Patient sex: M
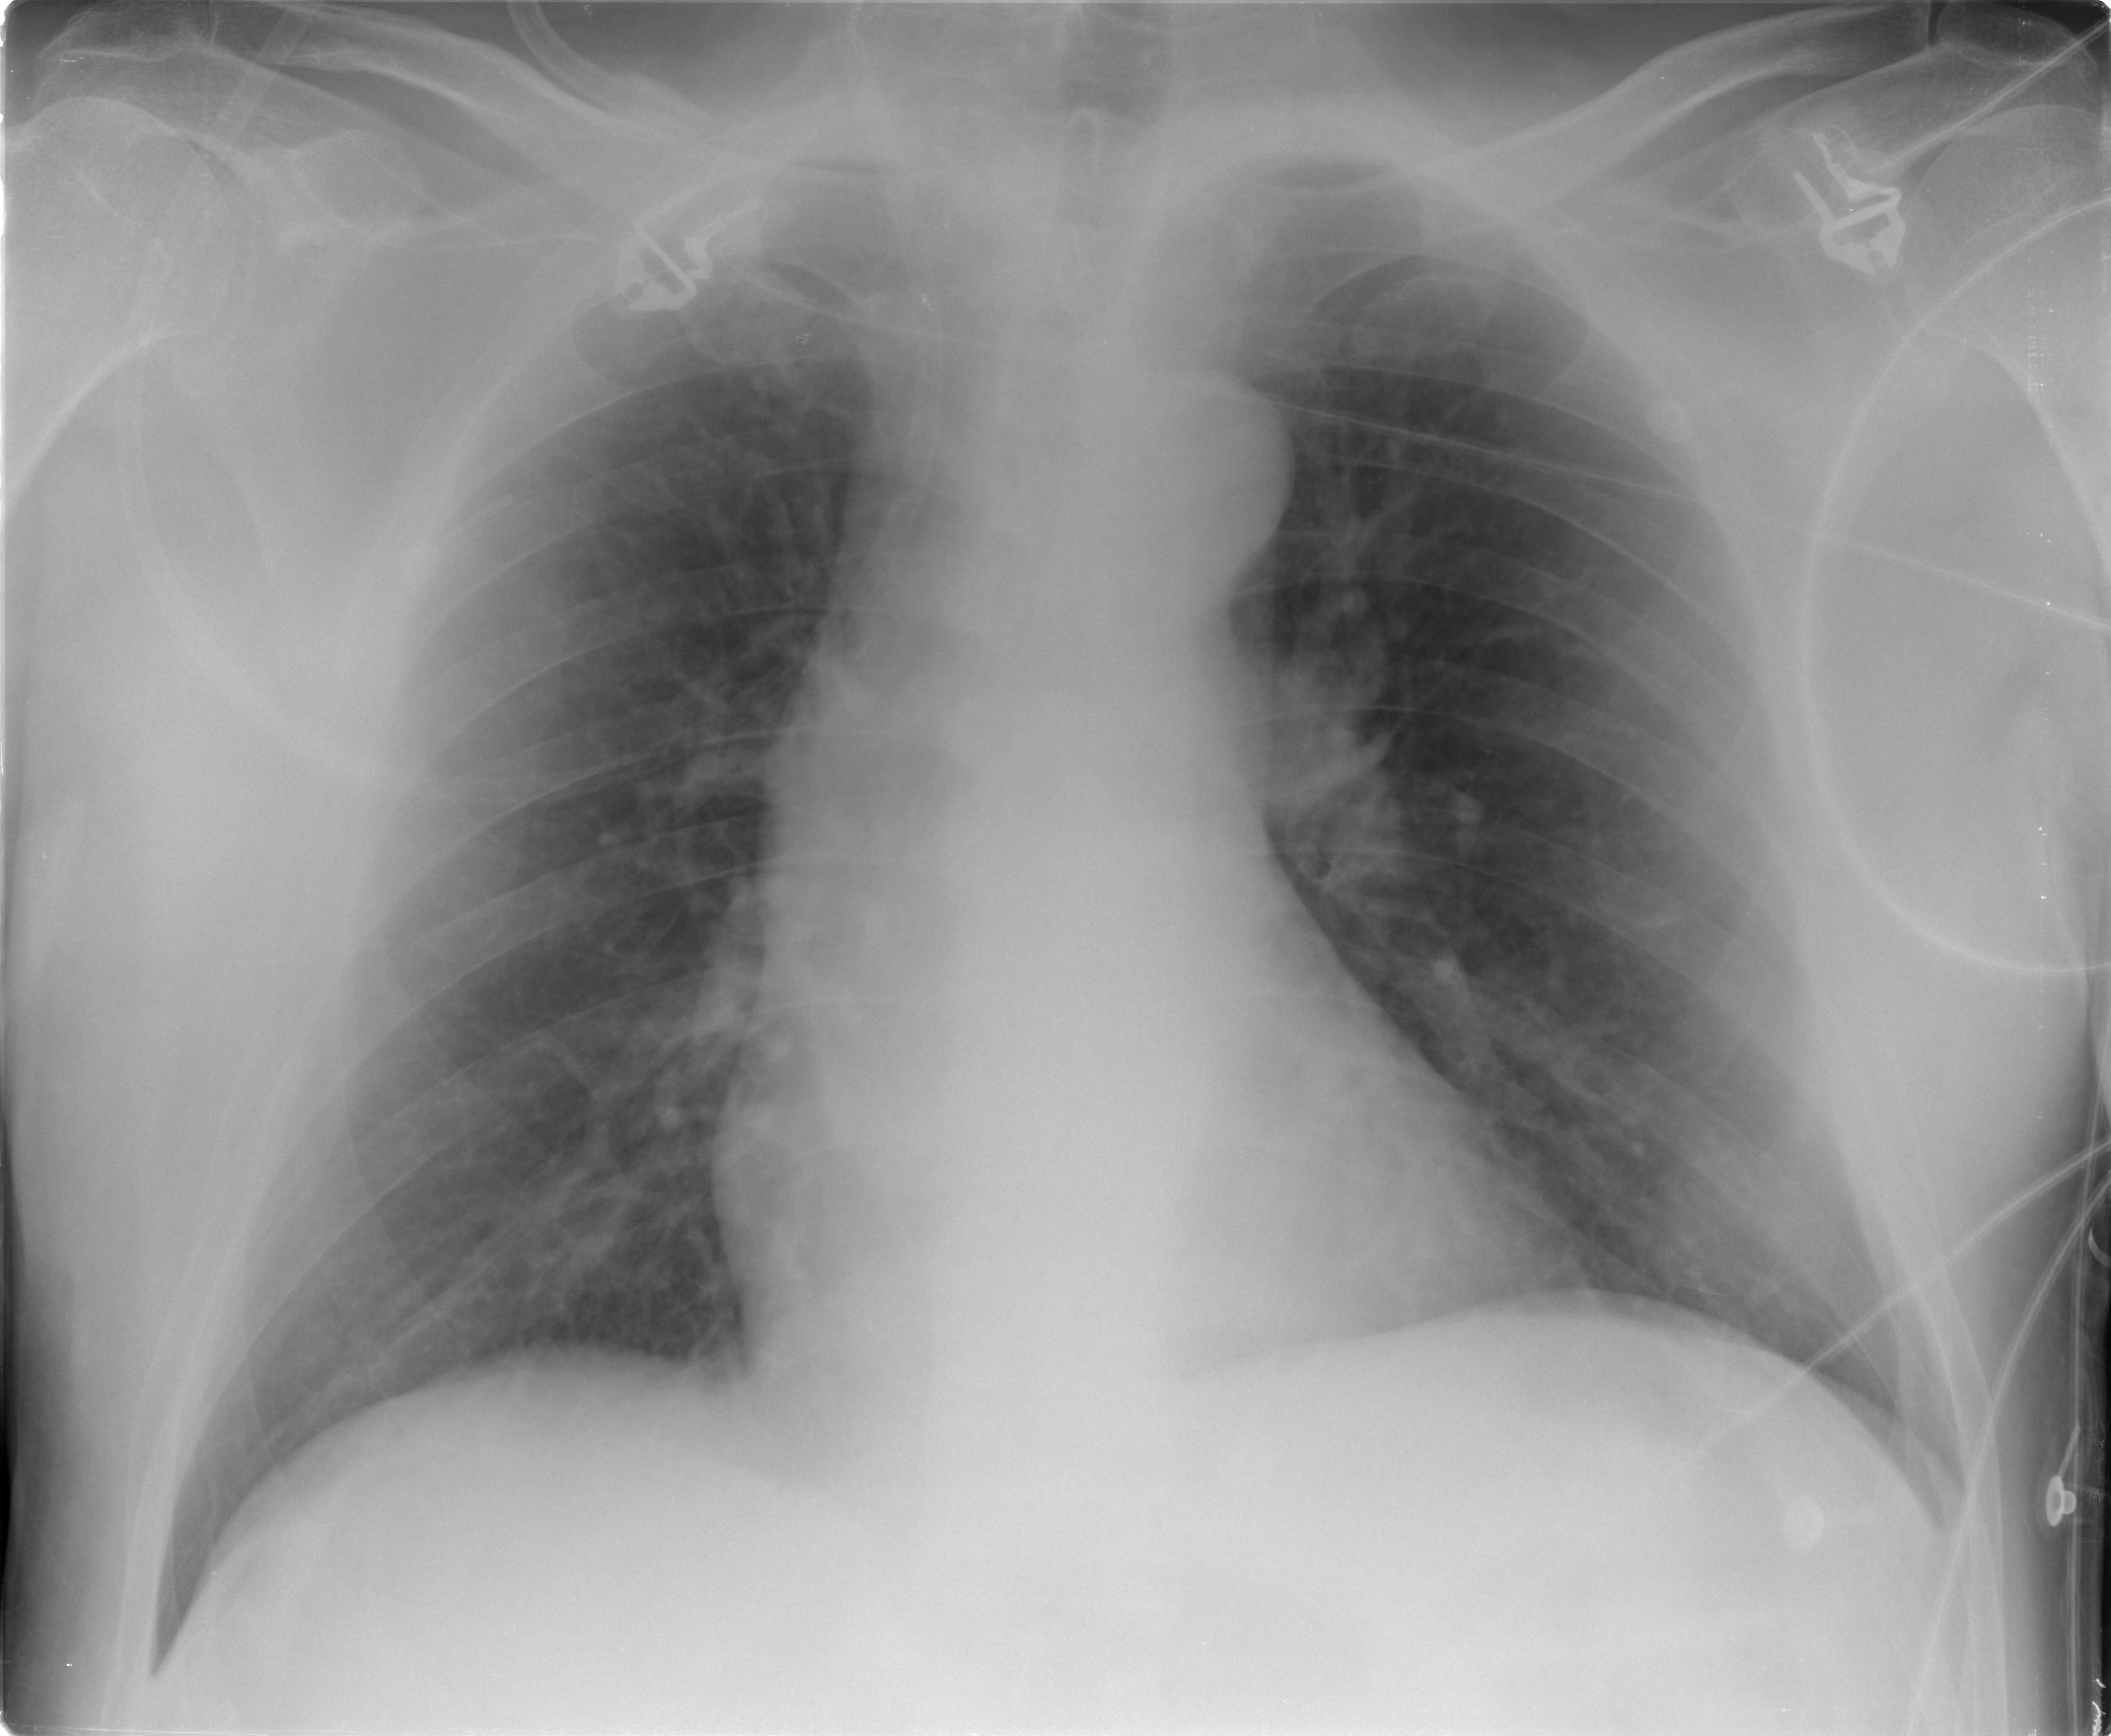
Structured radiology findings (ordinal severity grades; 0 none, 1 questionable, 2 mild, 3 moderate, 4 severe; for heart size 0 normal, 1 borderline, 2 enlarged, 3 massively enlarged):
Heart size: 0
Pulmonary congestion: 1
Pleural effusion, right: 0
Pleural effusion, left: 0
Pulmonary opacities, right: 0
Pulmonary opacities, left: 0
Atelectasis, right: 0
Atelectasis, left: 0